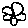
Label: flower